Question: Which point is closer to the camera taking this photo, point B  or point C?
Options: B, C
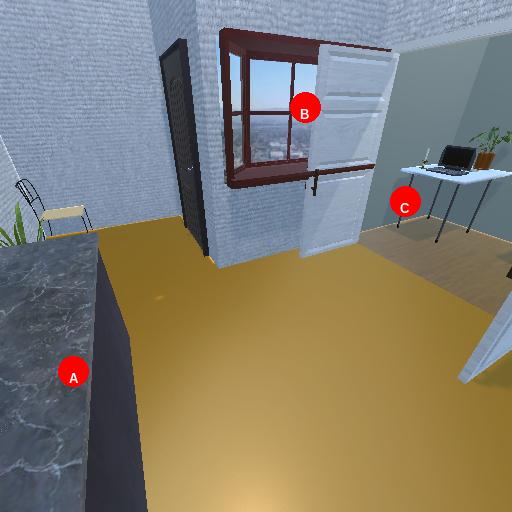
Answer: B